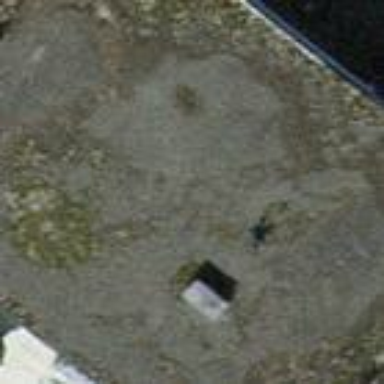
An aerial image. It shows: Terrace building.